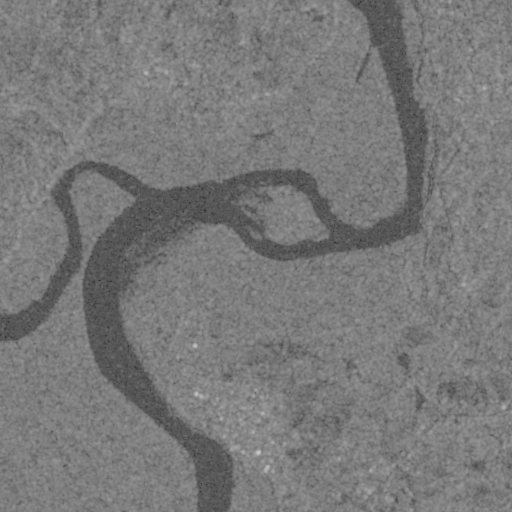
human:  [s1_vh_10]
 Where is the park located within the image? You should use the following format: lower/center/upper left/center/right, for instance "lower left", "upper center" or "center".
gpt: The park is located in the upper left of the image.
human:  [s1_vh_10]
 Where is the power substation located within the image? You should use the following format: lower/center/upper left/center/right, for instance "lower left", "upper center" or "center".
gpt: The power substation is located in the upper left of the image.
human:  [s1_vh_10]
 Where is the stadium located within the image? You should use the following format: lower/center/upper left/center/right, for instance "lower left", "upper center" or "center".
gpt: The stadium is located in the upper center of the image.
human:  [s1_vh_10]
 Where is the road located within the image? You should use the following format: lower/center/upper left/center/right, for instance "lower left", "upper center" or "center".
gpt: There is no road in the image.

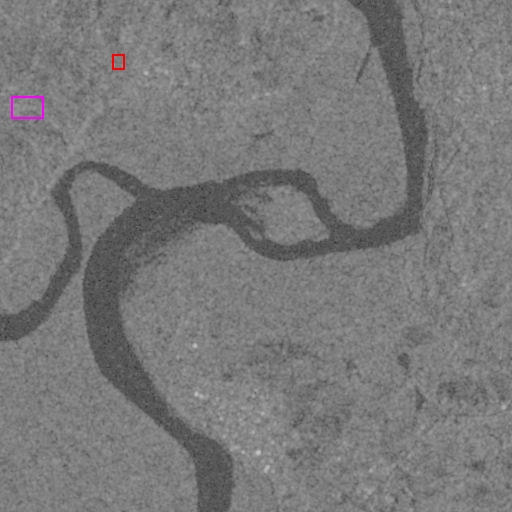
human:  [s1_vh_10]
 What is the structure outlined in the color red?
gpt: The structure outlined in red is a park.
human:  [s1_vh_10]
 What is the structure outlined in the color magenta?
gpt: The structure outlined in magenta is a power substation.
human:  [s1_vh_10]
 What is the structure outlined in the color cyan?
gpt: There is no cyan outline.